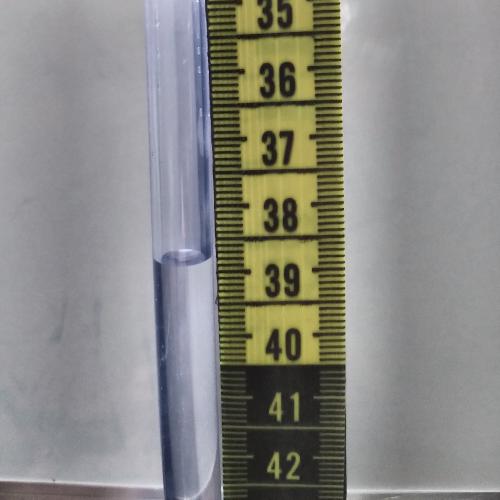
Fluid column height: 38.8 cm